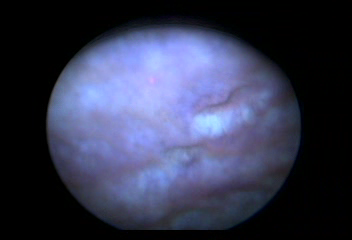
Modality: BLC
Class: Normal mucosa
Bladder cancer association: No